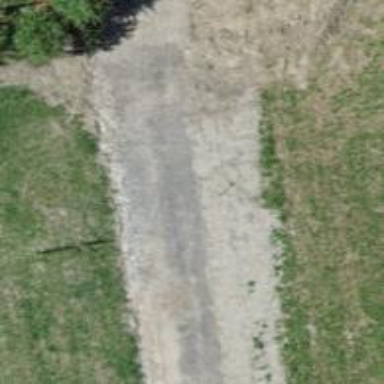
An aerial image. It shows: Track with grade2 tracktype.